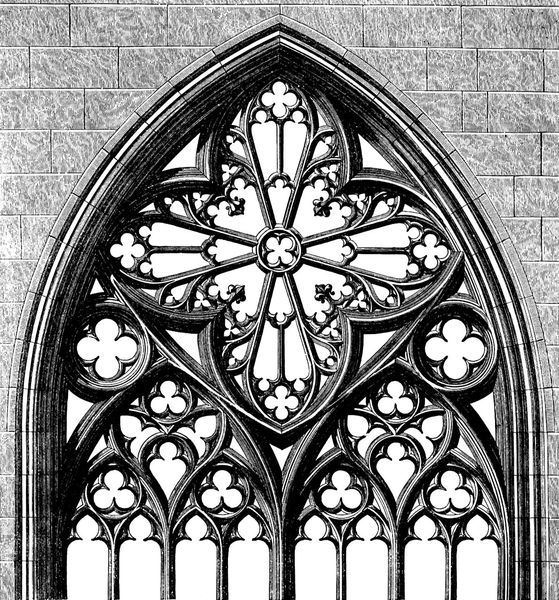
Titel: Zisterzienserkloster Bebenhausen
Standort: Bebenhausen (EU - D - BW)
Schlagwörter: fenster, gebäude, ornament, stein, steine, kirche, gotik, bogen, steinmetz, dom, gotisch, spitzbogen, bildhauer, romanisch, spitzfenster, kirche+, spiotzbogen